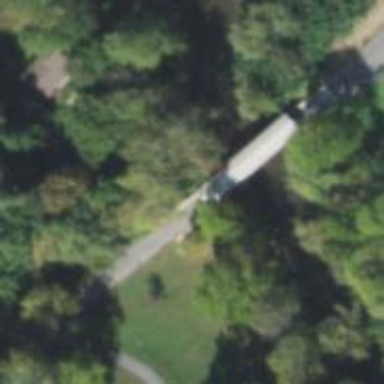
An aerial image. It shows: Covered bridge on residential road.